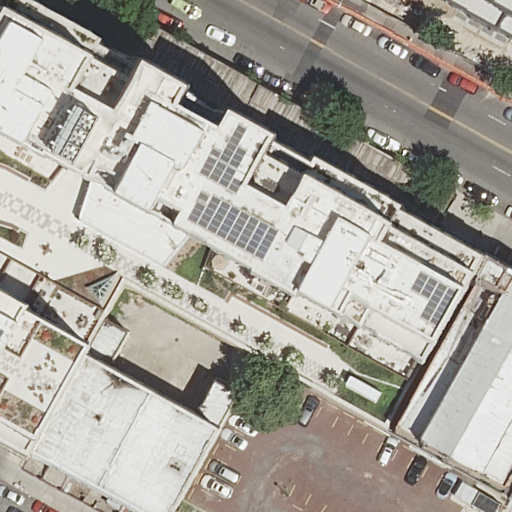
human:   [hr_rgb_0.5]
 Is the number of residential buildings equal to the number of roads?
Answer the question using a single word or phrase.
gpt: no

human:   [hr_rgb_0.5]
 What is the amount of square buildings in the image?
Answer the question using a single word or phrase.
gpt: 0

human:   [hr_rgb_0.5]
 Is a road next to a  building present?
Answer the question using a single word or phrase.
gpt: yes

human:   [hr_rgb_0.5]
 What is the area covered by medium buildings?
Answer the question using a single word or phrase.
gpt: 355m2

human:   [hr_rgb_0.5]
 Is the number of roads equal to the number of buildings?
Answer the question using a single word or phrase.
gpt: no

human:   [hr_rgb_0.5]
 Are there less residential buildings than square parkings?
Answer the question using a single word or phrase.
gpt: no

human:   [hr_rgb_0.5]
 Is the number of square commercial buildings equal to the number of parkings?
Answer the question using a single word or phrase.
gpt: no

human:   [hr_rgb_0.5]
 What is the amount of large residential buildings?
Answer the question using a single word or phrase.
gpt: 1

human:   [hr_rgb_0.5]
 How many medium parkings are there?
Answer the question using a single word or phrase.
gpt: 0

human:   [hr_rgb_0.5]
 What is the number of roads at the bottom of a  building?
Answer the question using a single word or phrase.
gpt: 2

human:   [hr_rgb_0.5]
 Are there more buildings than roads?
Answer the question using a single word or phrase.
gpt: yes

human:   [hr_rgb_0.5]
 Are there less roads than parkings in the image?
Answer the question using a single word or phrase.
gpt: no

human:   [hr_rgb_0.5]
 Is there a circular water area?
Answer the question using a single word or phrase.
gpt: no

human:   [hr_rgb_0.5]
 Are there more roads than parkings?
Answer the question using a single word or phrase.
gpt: yes

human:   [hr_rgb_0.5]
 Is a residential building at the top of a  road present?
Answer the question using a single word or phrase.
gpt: yes

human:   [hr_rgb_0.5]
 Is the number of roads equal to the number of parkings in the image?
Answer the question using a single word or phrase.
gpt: no

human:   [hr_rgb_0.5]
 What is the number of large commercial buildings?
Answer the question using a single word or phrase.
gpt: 0

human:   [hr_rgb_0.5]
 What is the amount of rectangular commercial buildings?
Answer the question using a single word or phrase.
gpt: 0

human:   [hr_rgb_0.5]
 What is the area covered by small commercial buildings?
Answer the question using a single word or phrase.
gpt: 0m2

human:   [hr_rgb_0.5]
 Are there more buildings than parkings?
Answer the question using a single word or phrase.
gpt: yes

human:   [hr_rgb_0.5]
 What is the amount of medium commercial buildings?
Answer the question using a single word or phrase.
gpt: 0

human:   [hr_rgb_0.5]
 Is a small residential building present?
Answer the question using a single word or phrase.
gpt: yes

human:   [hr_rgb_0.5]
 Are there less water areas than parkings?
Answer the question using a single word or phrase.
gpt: yes

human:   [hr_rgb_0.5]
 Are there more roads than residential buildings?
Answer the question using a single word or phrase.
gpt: no

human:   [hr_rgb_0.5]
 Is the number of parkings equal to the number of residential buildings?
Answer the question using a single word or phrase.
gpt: no

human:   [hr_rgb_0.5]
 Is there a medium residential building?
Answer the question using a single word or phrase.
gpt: yes

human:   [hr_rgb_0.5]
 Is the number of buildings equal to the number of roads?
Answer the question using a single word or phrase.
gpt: no

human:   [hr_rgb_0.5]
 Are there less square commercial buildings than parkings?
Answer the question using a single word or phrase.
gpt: yes

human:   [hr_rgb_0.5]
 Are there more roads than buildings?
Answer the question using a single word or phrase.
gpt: no

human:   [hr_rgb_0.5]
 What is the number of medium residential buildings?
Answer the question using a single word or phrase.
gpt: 1

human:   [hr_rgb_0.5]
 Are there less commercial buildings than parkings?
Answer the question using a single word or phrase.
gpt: yes

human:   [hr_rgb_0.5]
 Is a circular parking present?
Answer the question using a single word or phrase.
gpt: no

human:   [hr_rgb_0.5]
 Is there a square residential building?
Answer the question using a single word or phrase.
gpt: no

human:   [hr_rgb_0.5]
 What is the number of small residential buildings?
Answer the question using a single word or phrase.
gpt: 2

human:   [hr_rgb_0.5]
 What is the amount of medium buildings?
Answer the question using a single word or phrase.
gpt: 1

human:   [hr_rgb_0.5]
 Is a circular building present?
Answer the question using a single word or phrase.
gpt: no